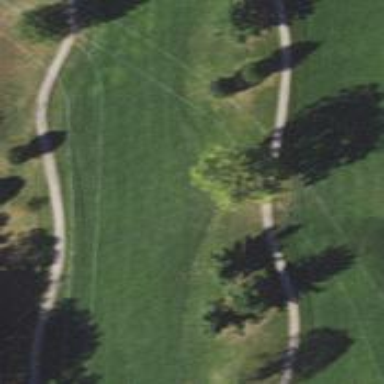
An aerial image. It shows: Golf fairway covered with lush grass.